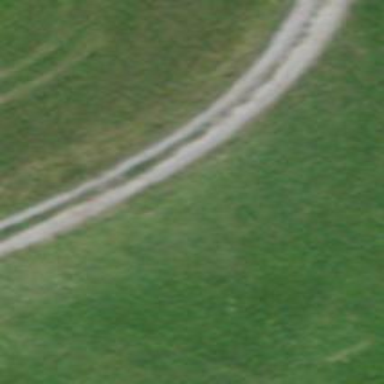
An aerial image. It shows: Gravel track with Grade 3 quality.